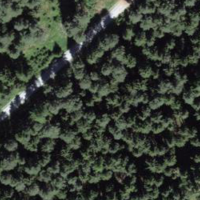
EUNIS habitat code: 43
Species observed at this site:
Parnassia palustris